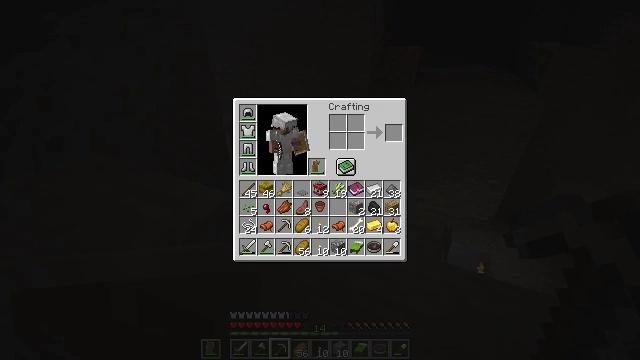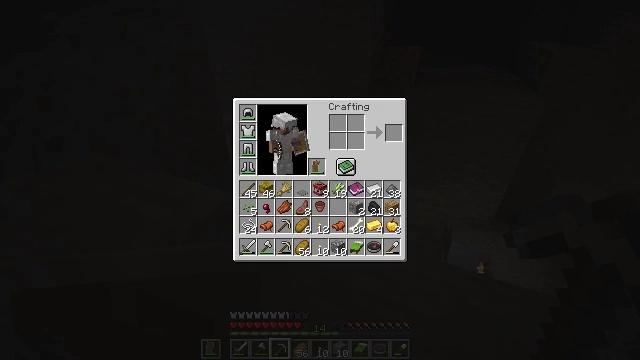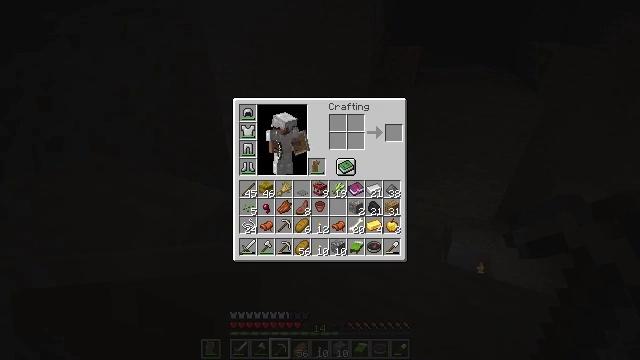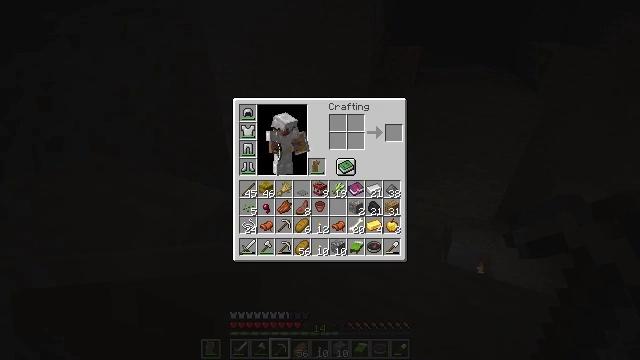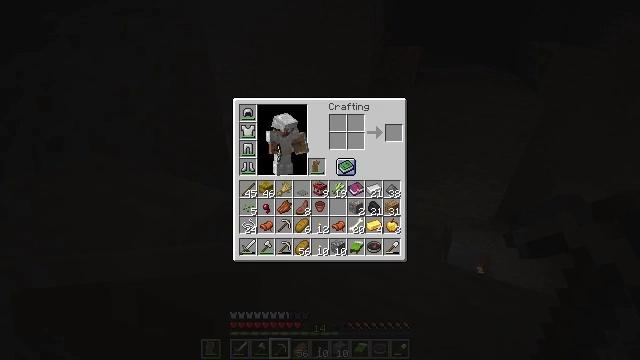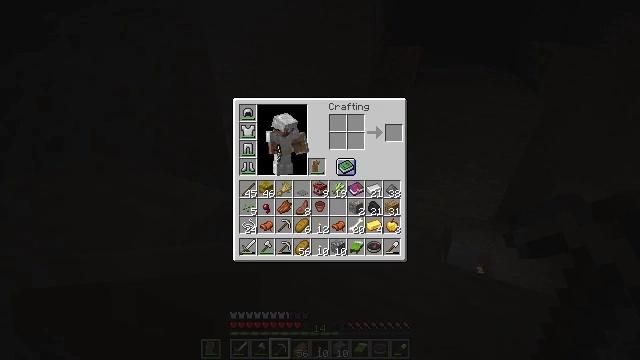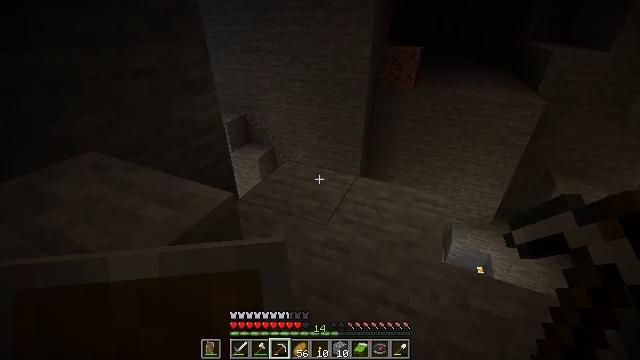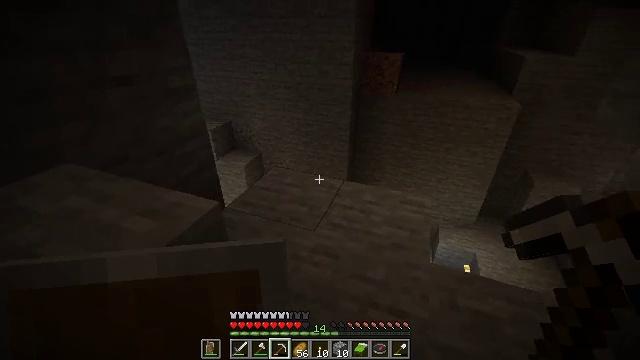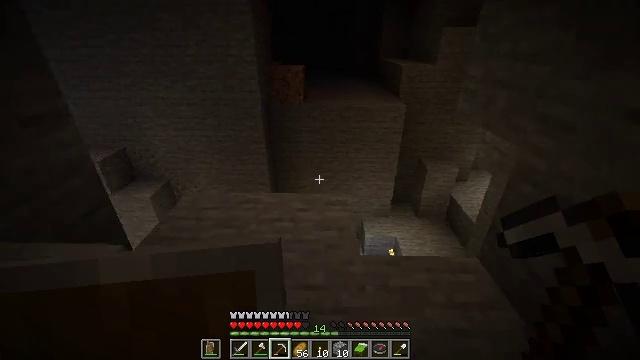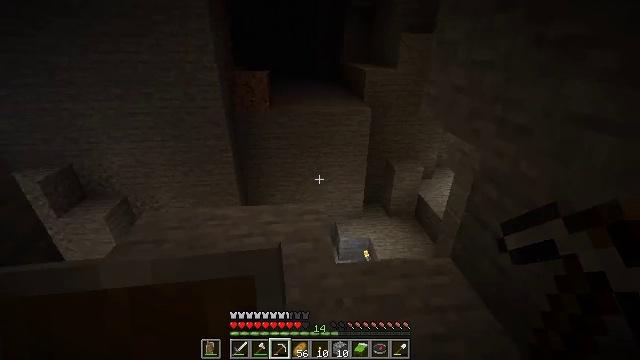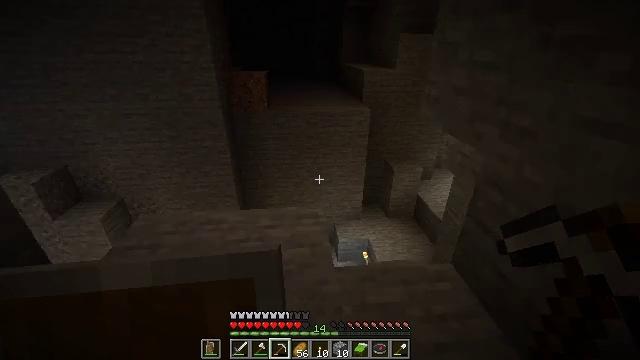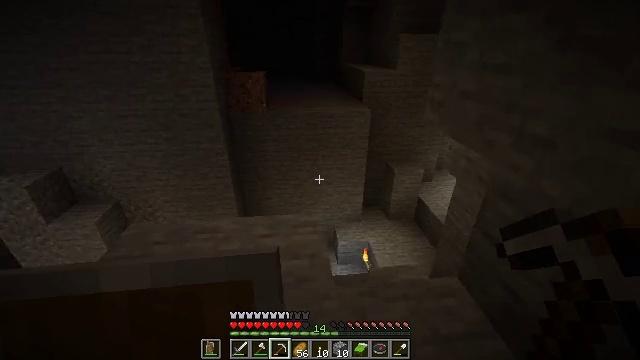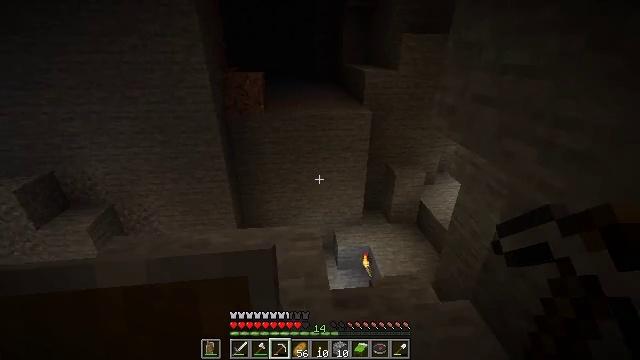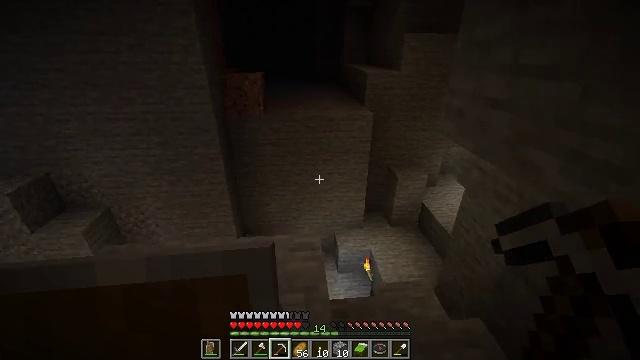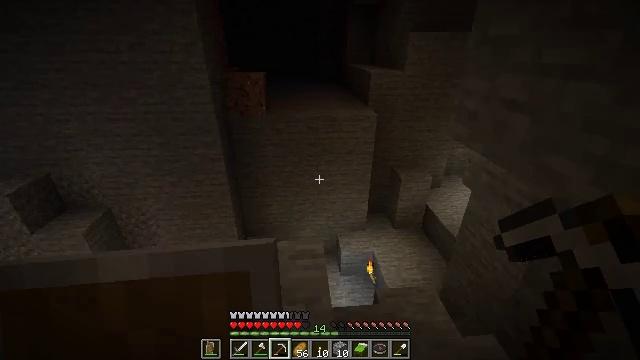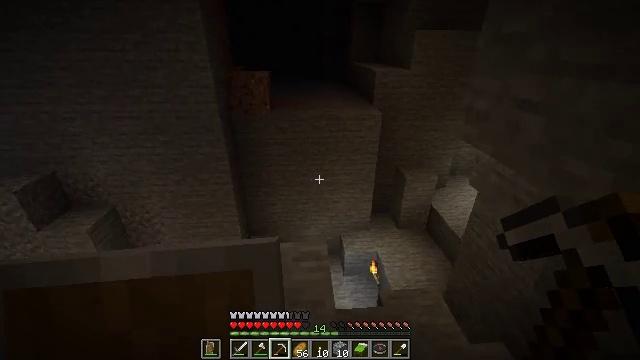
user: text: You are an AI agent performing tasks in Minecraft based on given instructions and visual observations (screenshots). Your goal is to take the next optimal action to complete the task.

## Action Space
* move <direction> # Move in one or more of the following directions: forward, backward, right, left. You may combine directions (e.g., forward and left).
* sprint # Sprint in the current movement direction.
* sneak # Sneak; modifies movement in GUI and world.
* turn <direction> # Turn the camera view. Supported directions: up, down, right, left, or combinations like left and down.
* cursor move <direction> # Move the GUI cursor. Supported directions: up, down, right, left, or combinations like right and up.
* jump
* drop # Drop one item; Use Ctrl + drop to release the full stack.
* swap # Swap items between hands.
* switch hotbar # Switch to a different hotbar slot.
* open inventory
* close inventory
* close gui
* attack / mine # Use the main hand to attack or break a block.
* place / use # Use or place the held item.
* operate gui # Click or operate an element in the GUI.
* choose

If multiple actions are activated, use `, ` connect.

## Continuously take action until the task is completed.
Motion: motion action
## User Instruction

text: Drop a cooked mutton.
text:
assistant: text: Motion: no_op
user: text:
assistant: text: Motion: cursor move left and down
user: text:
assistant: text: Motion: cursor move left and down
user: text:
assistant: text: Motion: no_op
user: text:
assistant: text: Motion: no_op
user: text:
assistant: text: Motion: close inventory
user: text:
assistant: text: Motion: turn right and up, close inventory
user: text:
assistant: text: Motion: turn right and up, close inventory
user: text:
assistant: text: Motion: move forward, turn right
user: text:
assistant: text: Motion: move forward
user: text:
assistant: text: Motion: move forward
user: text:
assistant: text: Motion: move forward
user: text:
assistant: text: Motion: no_op
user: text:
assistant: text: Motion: no_op
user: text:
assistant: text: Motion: no_op
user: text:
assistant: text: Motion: move forward
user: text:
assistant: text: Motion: move forward and move left
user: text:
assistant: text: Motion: move forward and move left
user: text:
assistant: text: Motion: move forward and move left, turn right and up
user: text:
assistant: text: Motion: move forward and move left, turn right and up
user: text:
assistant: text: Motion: turn right and up
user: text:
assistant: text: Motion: turn up
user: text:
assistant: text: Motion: no_op
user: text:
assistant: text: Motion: no_op
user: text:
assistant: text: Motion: no_op
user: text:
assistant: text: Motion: no_op
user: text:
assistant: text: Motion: no_op
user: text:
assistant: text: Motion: turn right
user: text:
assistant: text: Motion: turn right and down
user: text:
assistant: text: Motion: turn right and down